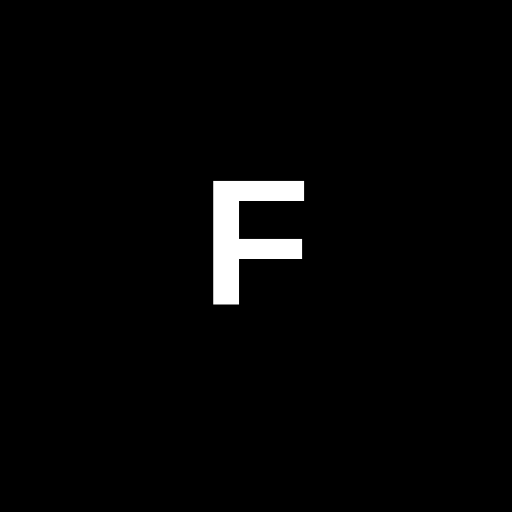
Character: F
Unicode: U+0046 (LATIN CAPITAL LETTER F)